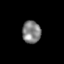
Tissue: skin
Cell type: Others
Senescence score: 0.6789
Nuclear area (px): 404
Mean DAPI intensity: 131.881